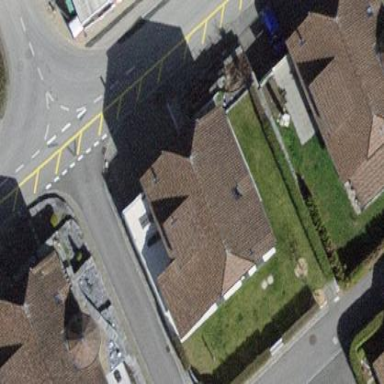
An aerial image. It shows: Residential building.